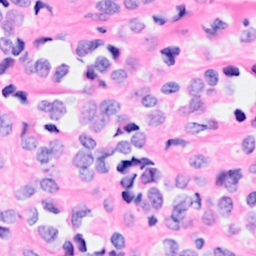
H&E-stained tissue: Breast